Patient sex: F
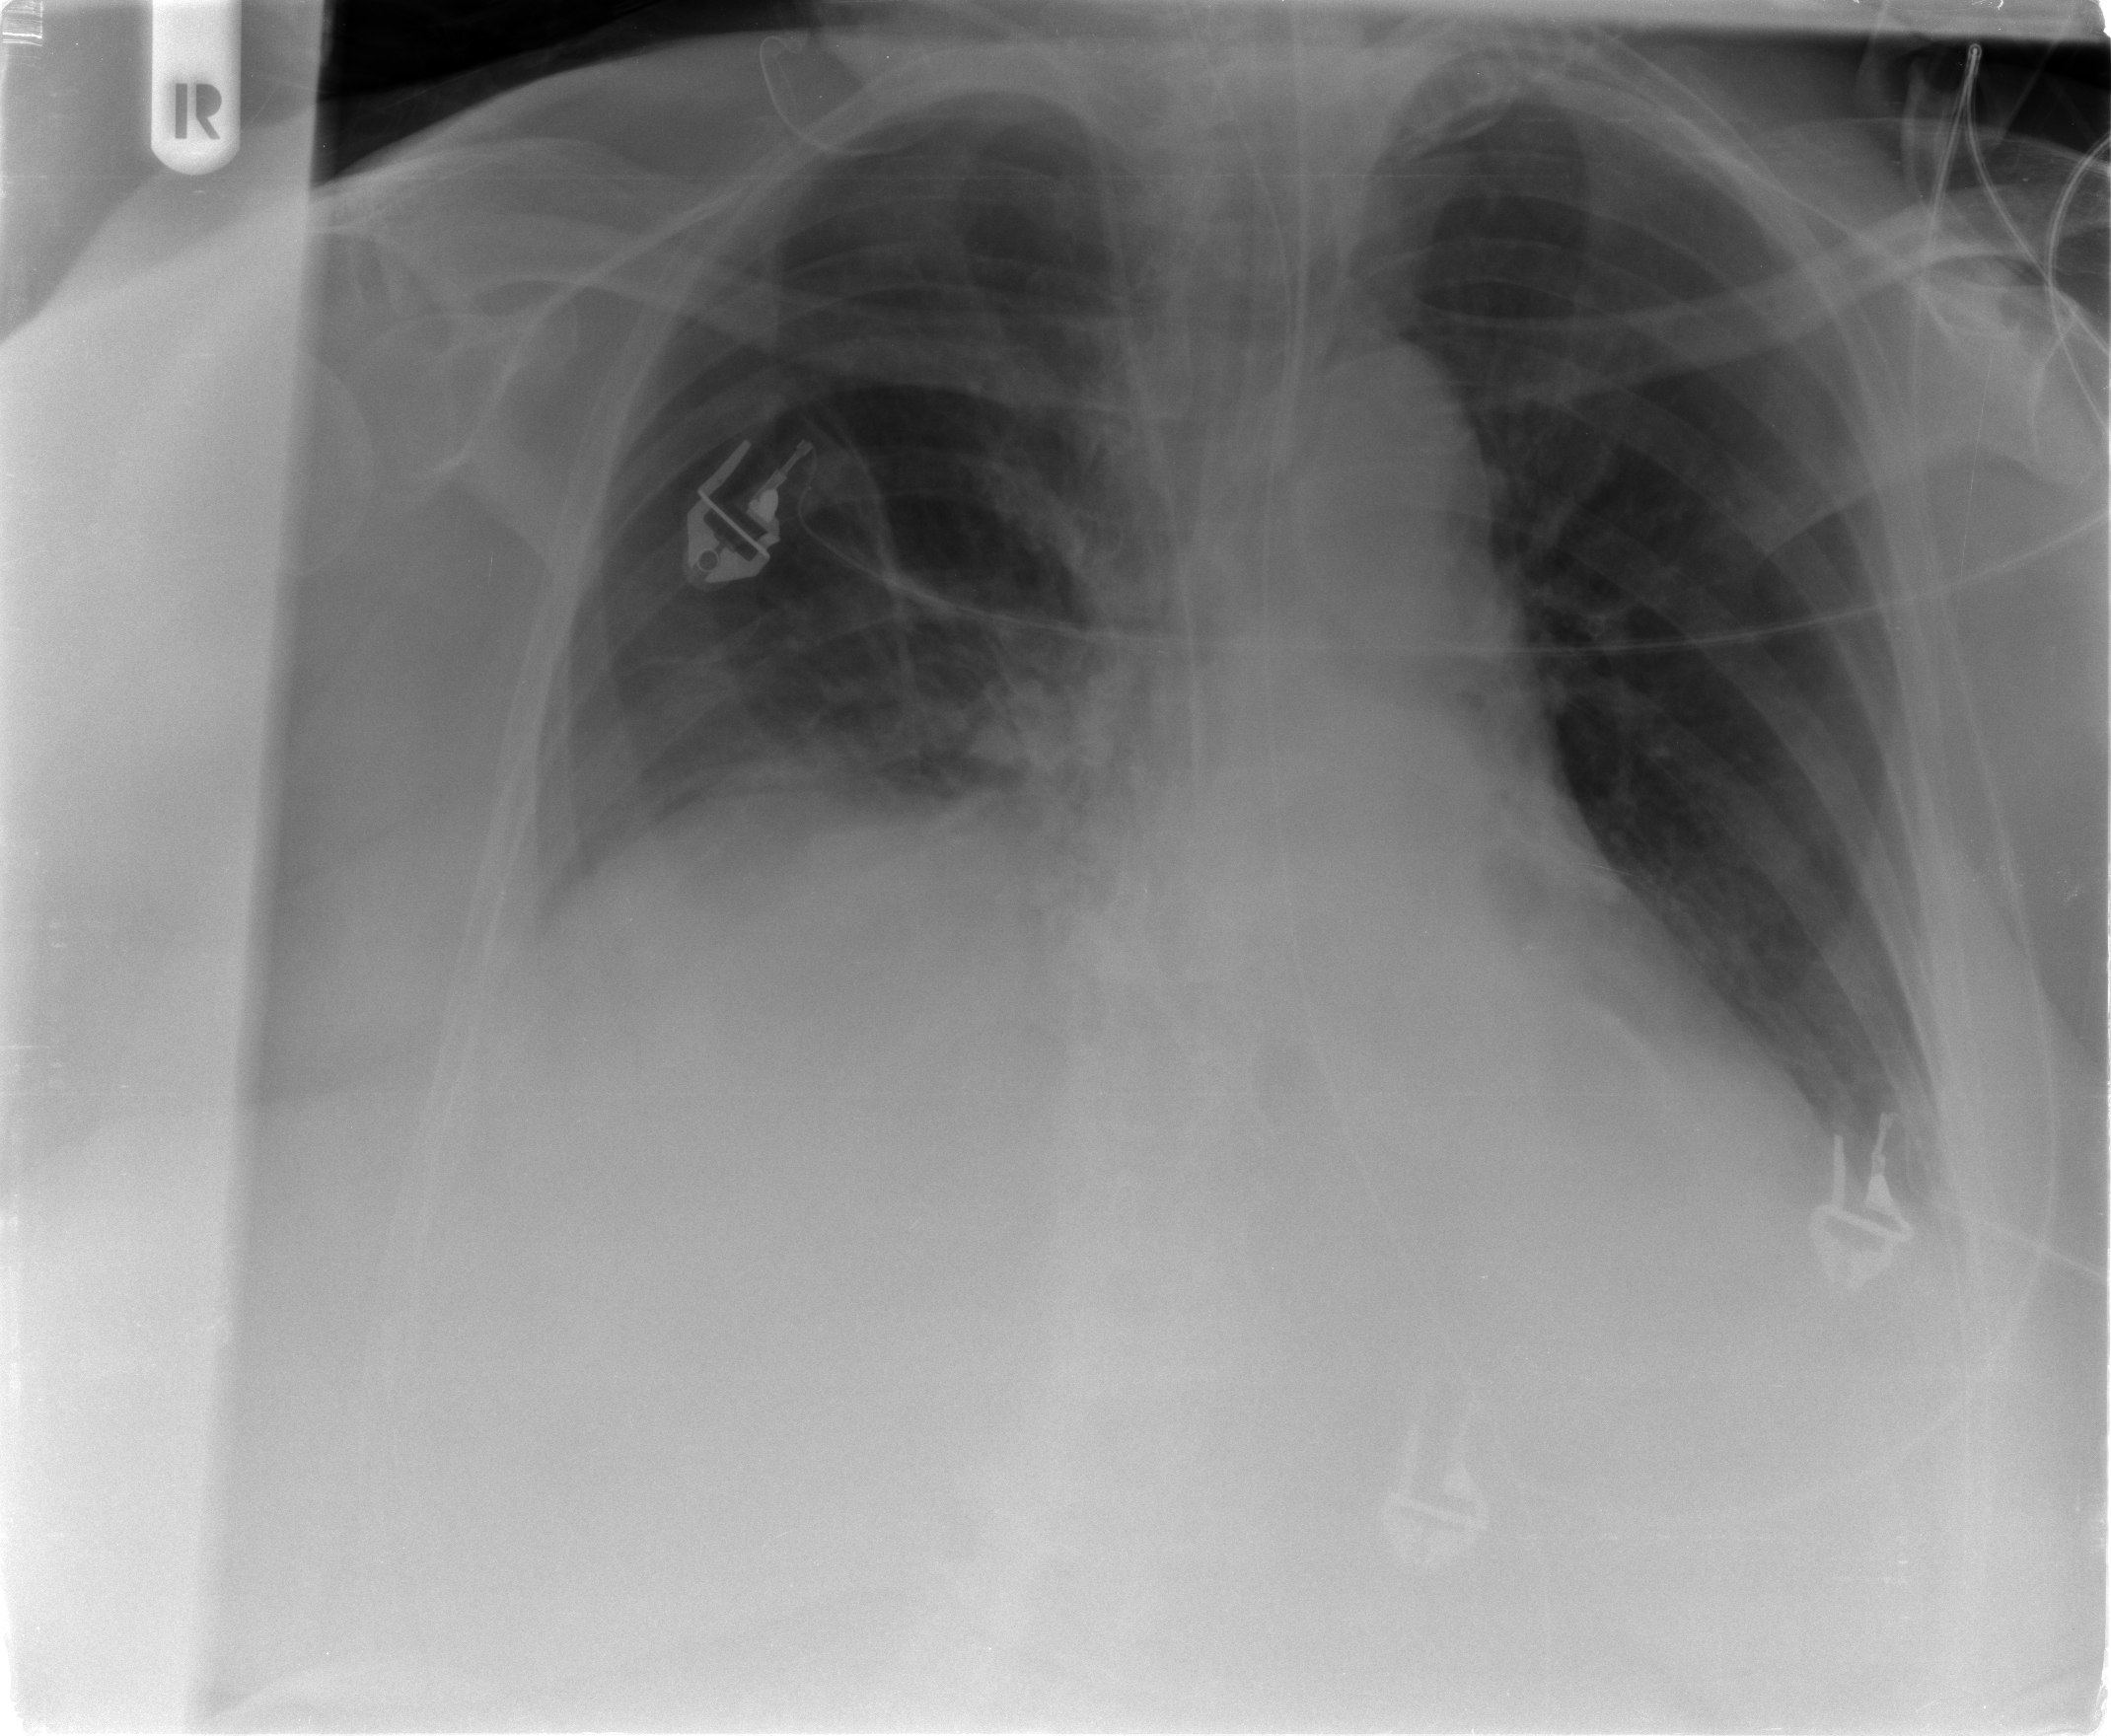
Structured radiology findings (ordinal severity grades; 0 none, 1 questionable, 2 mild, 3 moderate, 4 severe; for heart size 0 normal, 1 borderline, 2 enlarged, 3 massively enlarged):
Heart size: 2
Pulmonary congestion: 1
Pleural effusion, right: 2
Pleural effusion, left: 2
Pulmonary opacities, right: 2
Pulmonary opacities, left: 0
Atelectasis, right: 2
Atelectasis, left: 1